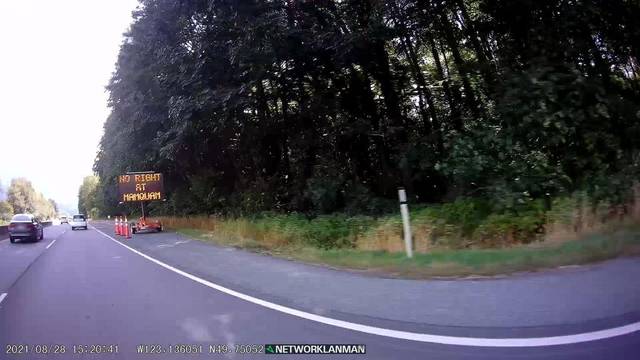
Region: Canada
Coordinates: 49.751, -123.136